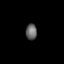
Tissue: skin
Cell type: Fibroblasts
Senescence score: 0.8371
Nuclear area (px): 175
Mean DAPI intensity: 101.977